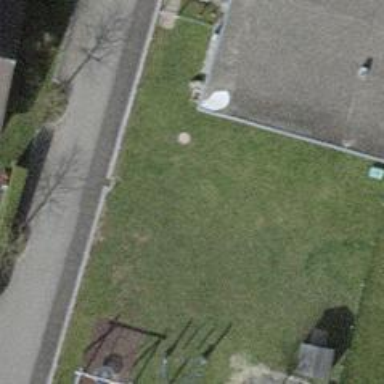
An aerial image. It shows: Kindergarten.